Brain MRI, t1w sequence, axial 2D slice.
Patient: age 42, sex F, weight 78 kg, height 1.78 m
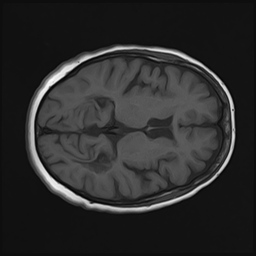